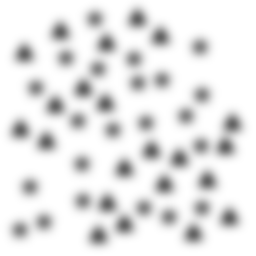
Squares: 0
Triangles: 22
Stars: 22
Total shapes: 44